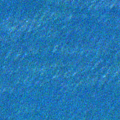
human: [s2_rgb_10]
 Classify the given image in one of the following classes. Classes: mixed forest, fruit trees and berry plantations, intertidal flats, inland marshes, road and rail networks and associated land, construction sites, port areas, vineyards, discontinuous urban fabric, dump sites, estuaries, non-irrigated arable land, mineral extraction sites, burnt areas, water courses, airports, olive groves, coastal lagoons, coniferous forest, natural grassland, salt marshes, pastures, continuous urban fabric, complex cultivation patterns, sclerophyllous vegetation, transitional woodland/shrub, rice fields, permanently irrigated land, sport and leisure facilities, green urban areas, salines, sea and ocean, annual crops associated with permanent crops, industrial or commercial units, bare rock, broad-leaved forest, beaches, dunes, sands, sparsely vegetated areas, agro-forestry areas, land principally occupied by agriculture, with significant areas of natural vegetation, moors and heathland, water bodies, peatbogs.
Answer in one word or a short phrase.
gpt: sea and ocean